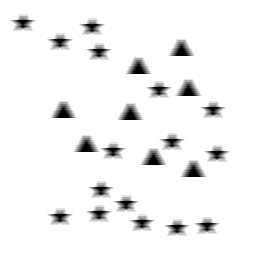
Squares: 0
Triangles: 8
Stars: 16
Total shapes: 24